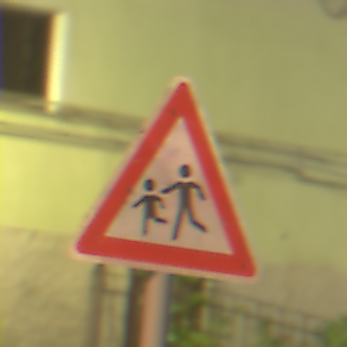
Verkehrszeichen: KinderRechts
Umgebung: Outdoor, Urban
Tageszeit: Night
Wetter: PartlyCloudy
Licht: Artificial
Jahreszeit: NotSpecified
Kontrast: HighContrast